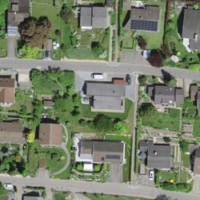
EUNIS habitat code: 54
Species observed at this site:
Urtica dioica